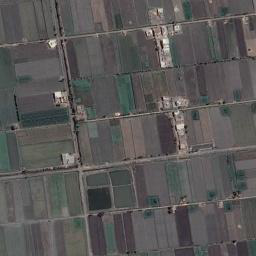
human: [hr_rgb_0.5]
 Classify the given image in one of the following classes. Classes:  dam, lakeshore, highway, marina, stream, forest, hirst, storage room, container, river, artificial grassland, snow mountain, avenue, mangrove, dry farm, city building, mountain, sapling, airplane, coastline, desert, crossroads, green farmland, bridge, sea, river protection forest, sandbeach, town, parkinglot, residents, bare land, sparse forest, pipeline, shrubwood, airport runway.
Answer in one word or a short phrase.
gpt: green farmland